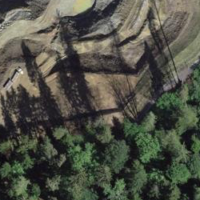
EUNIS habitat code: 44
Species observed at this site:
Maniola jurtina
Chorthippus brunneus
Melanargia galathea